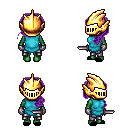
a pixel art fantasy rpg character, female body template, orc, green skin, teal tunic, metal pants, purple princess hairstyle, gold helm, metal gloves, black slippers, dagger, four views (front, back, left, right), 2x2 character sprite sheet, small pixel art, hard edges, no anti-aliasing